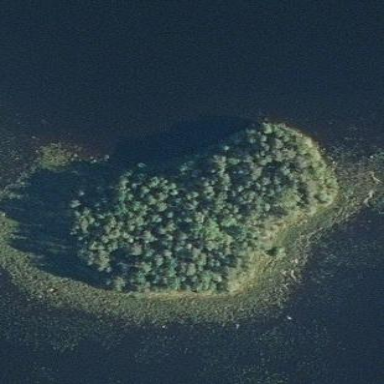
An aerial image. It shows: Islet.